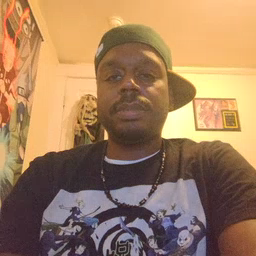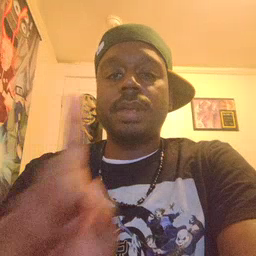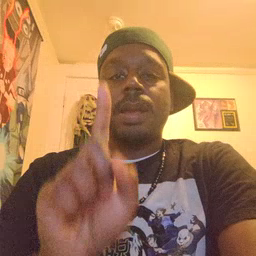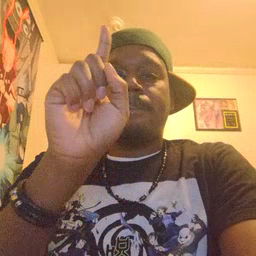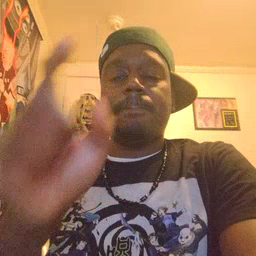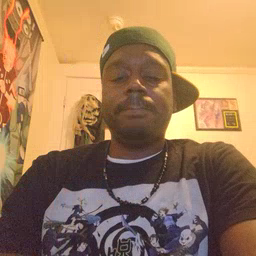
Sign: up